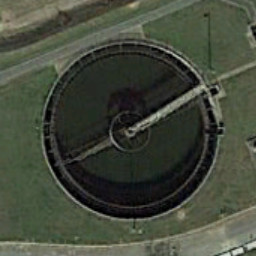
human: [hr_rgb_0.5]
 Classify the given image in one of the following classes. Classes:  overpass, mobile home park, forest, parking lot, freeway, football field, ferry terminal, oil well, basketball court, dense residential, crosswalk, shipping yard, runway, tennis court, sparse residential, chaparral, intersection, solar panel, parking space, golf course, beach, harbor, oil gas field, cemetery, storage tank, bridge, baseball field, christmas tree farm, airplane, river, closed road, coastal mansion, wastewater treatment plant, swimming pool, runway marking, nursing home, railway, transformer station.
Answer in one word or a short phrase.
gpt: wastewater treatment plant